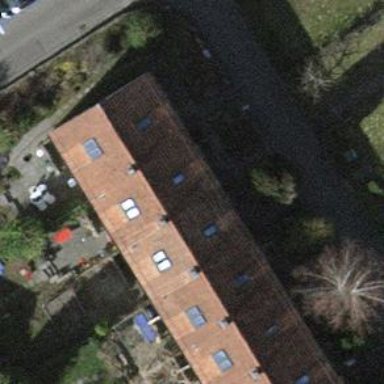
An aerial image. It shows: Beige house with gabled roof covered in roof tiles of orangered color. The roof is oriented across the building.